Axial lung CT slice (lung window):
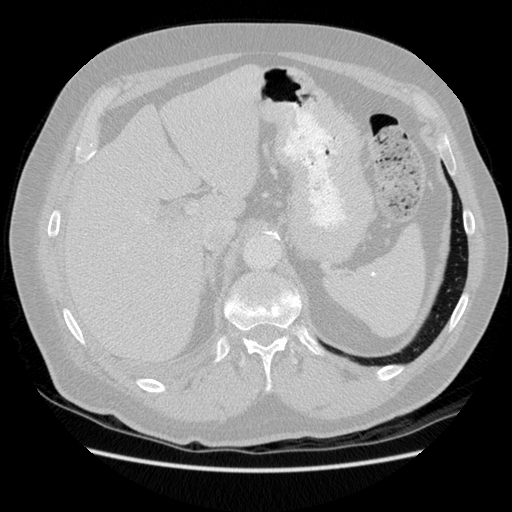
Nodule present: no